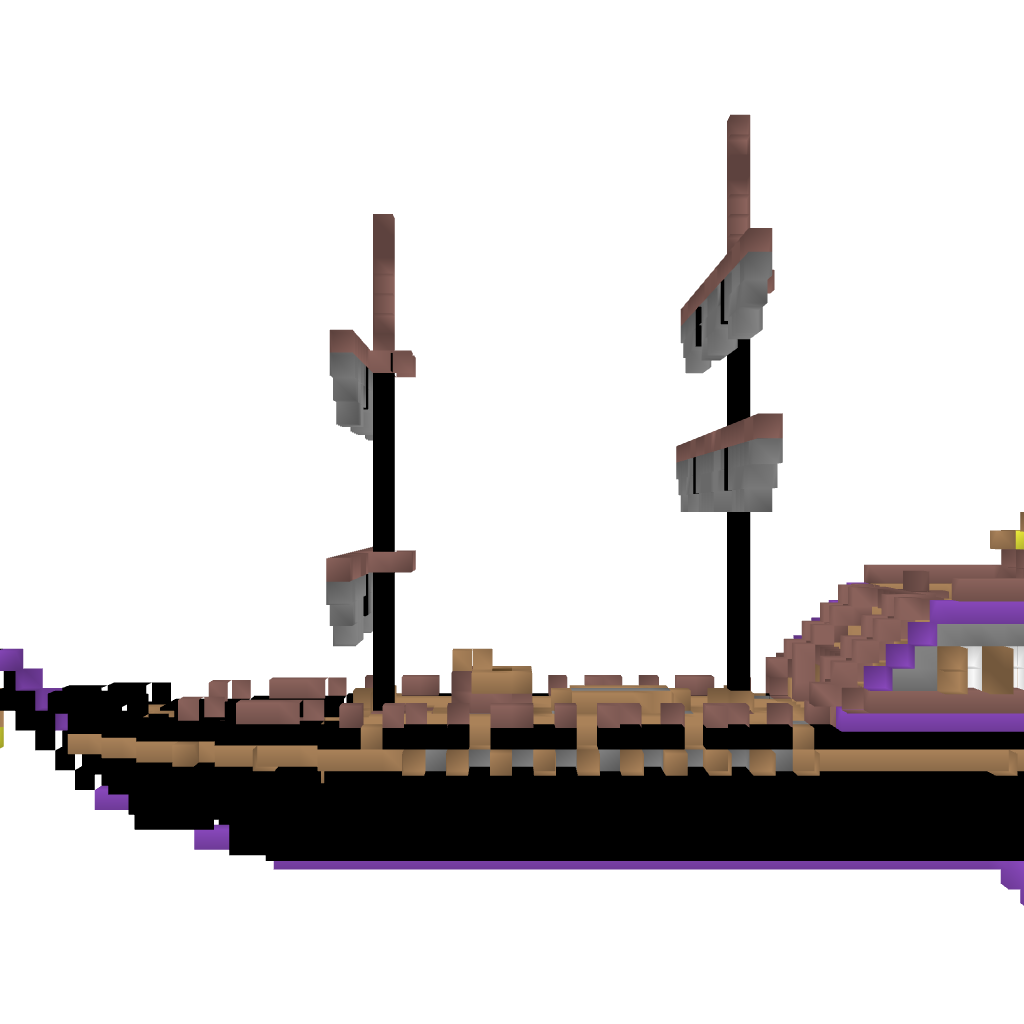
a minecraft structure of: AxiumSA high quality